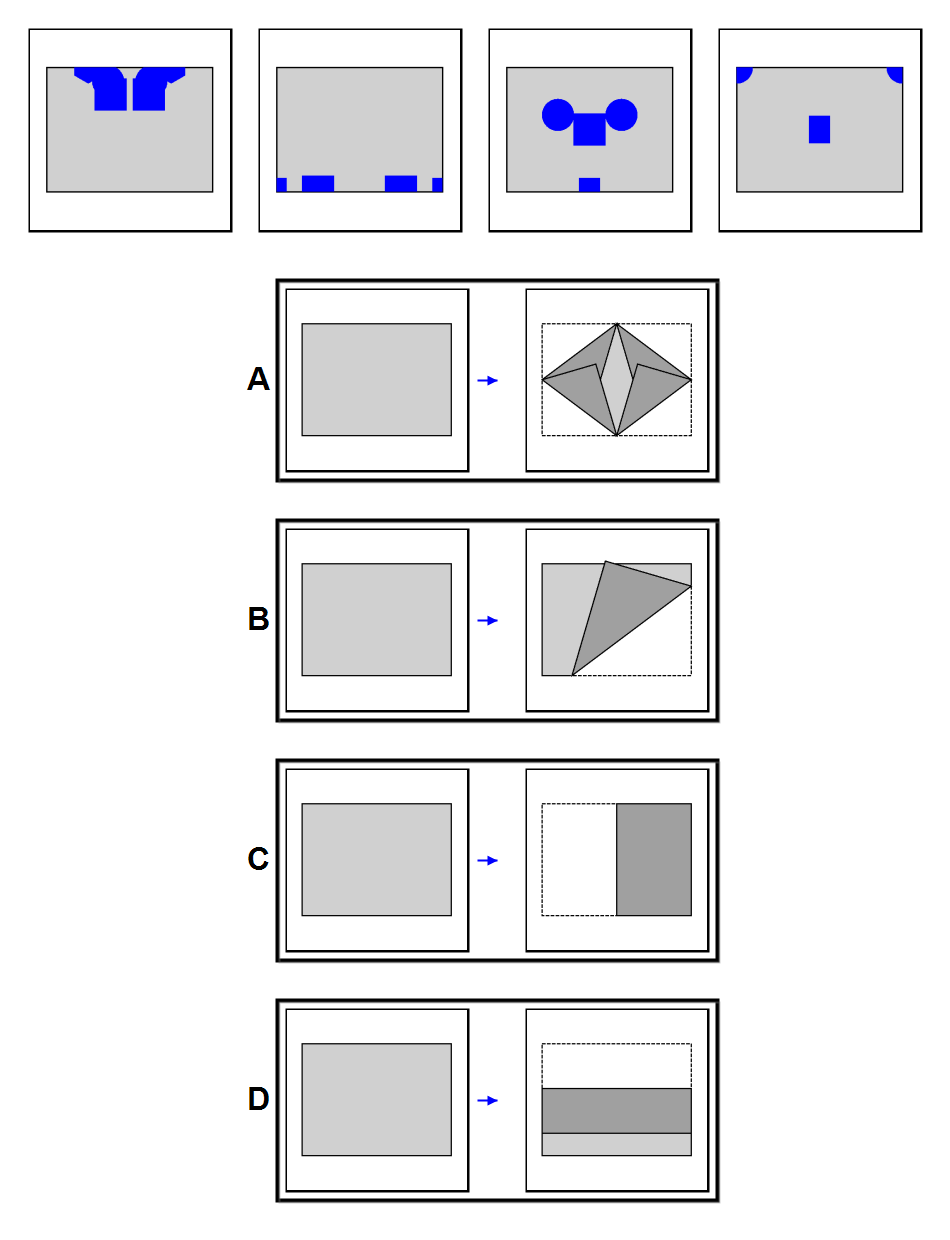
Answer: C